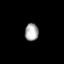
Tissue: prostate
Cell type: Fibroblasts
Senescence score: 0.8291
Nuclear area (px): 231
Mean DAPI intensity: 169.342